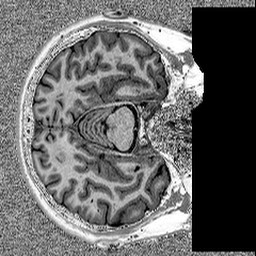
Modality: MP2RAGE
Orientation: axial
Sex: male